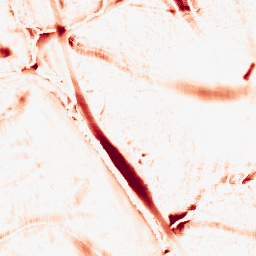
Category: morphological
Decomposition family: morphological_ellipse
Decomposition parameters: operation: opening
width: 30
height: 30
Upsampling method: quintic
Upsampling parameters: scale: 8
Upsampling scale: 8